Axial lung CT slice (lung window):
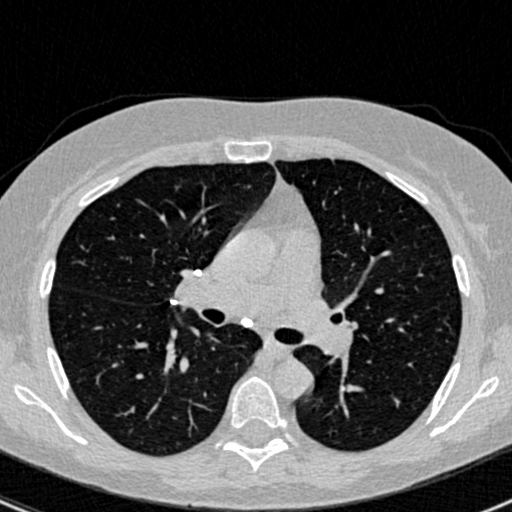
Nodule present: no